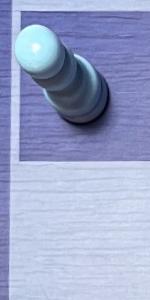
Label: Empty